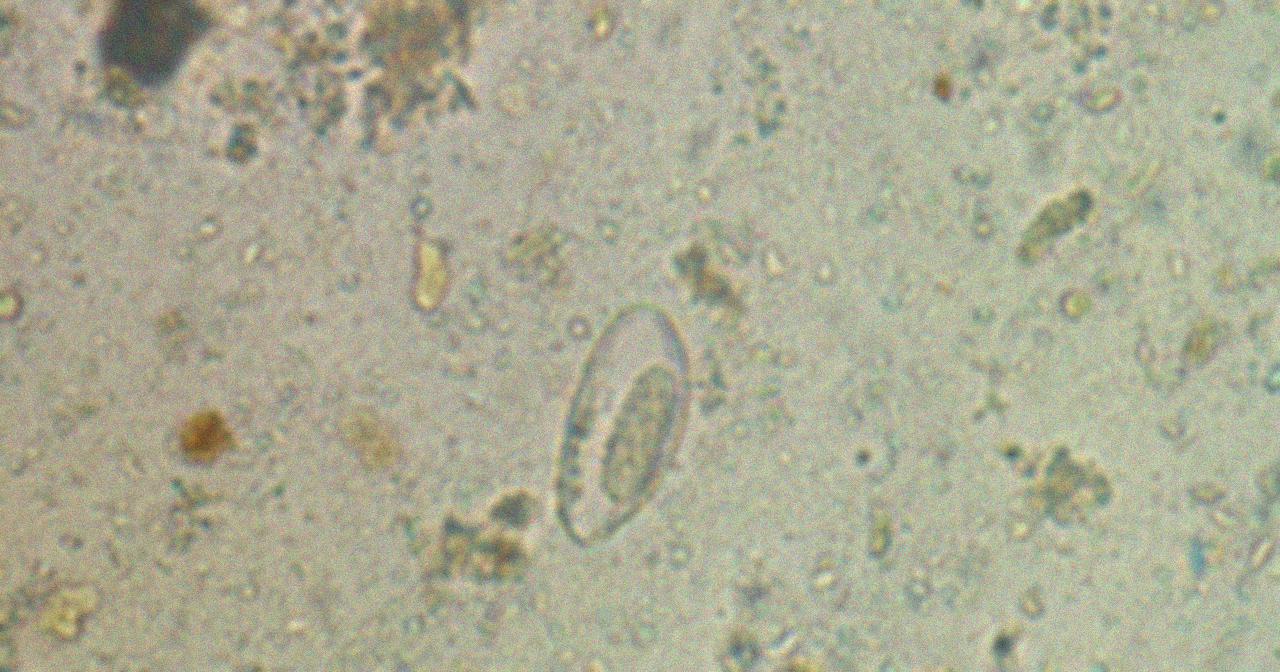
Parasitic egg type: Enterobius vermicularis